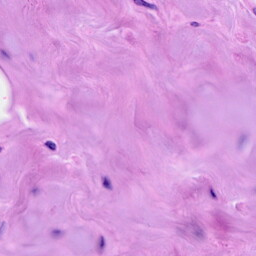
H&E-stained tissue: Breast